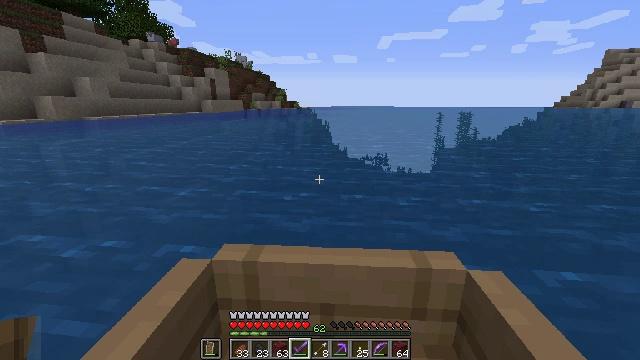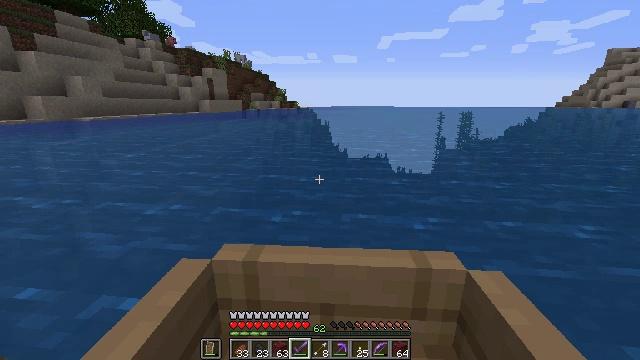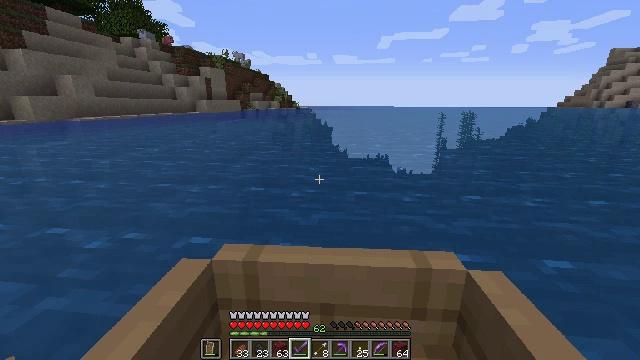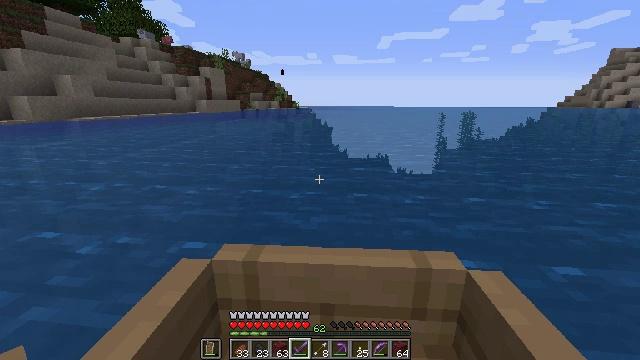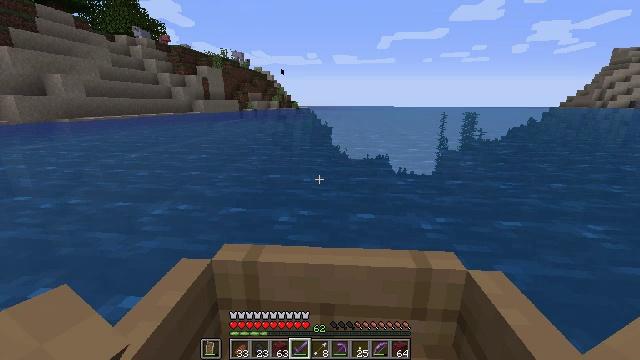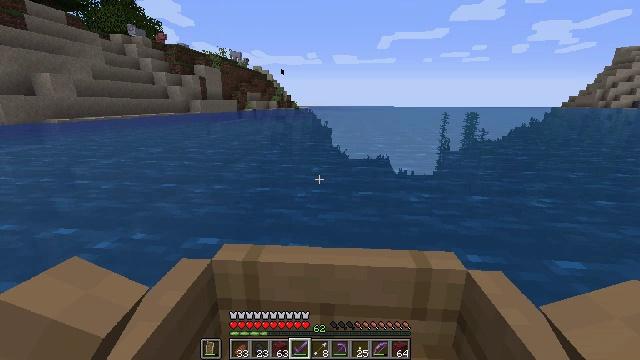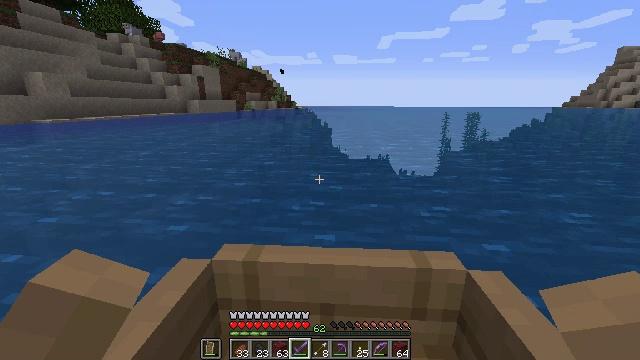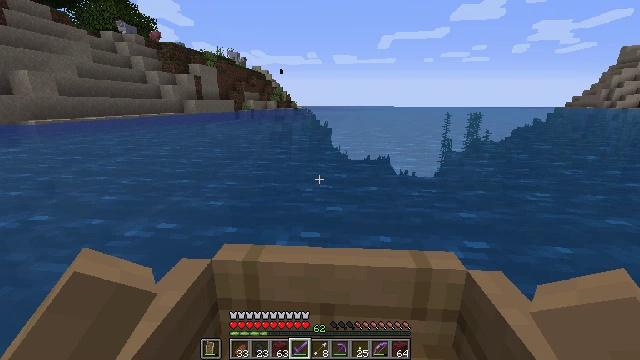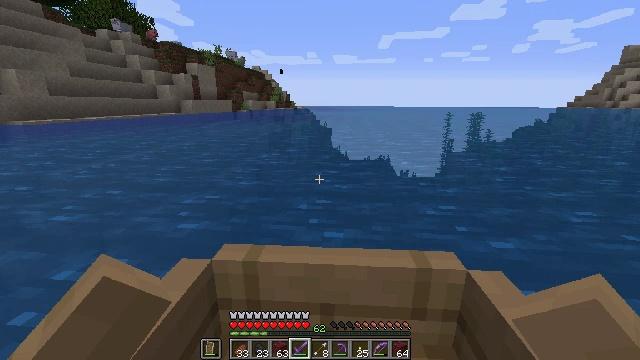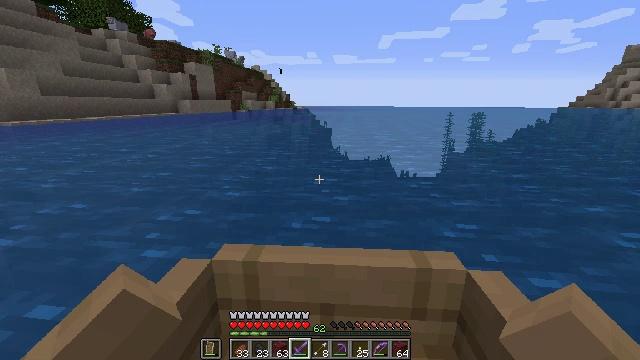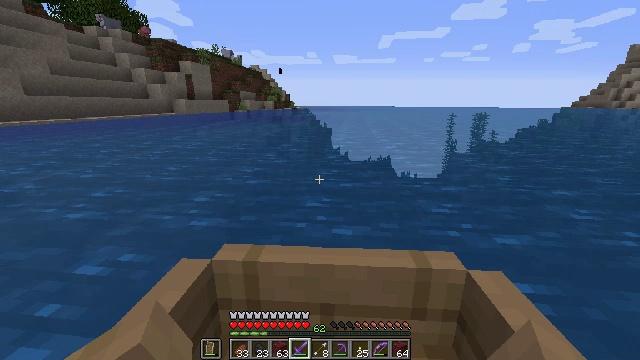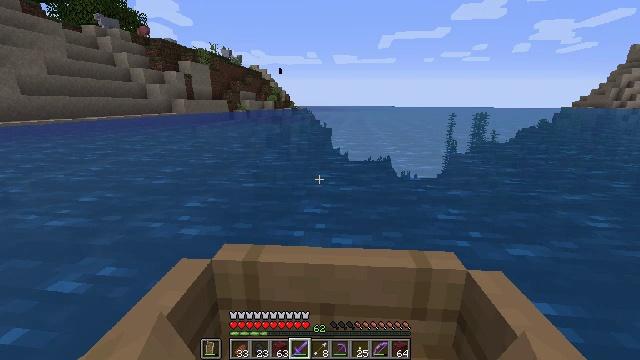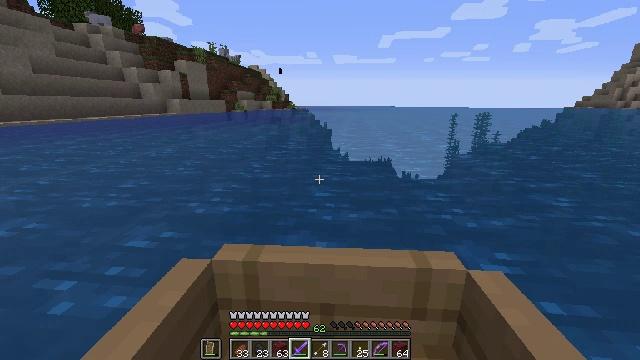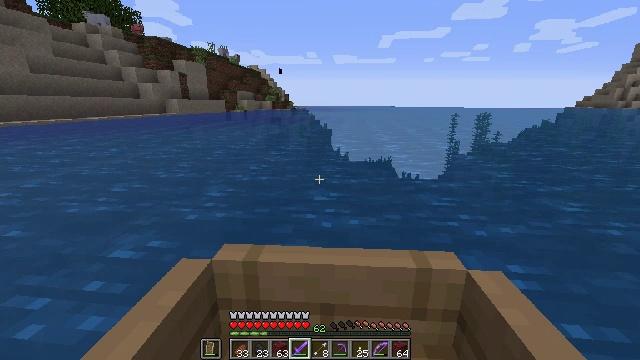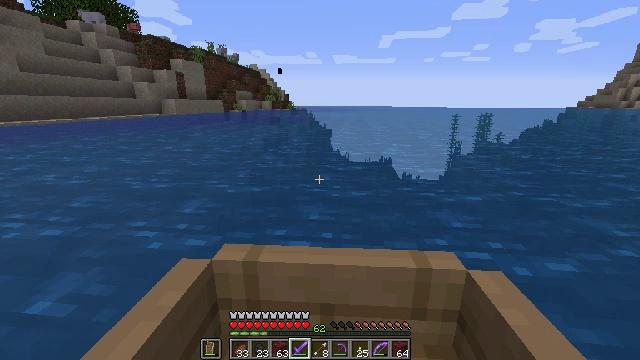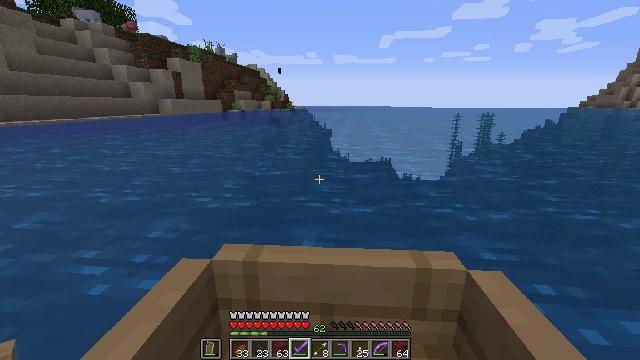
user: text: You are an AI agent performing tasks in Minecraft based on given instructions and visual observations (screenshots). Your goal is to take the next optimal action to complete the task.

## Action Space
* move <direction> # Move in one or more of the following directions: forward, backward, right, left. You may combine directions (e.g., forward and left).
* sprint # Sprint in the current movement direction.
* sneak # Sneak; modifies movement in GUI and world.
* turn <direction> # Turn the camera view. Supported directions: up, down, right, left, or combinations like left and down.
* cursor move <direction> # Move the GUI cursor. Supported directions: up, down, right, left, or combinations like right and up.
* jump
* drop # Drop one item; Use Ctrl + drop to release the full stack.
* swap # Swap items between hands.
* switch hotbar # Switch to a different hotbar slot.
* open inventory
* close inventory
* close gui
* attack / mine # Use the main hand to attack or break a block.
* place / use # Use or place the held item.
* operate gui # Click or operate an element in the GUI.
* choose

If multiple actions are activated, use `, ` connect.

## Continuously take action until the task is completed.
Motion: motion action
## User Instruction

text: Combine blaze powder and ender pearl to create an ender eye.
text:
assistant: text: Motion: move forward
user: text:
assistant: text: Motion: move forward
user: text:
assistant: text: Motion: move forward
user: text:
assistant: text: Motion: move forward
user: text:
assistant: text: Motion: move forward
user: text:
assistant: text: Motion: move forward
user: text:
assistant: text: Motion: move forward
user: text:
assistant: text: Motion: move forward
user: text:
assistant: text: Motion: move forward
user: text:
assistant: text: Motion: move forward
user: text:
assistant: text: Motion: move forward
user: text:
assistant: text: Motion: move forward
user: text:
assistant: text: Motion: move forward
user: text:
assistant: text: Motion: move forward
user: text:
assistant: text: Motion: move forward
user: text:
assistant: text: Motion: move forward
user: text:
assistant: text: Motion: move forward
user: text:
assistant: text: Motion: move forward
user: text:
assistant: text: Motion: move forward
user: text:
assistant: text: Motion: move forward
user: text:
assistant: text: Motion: move forward
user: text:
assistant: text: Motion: move forward
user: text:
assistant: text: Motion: move forward
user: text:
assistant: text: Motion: move forward
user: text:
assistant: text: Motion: move forward and move right
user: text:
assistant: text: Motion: move forward and move right
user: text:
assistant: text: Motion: move forward and move right
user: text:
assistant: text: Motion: move forward
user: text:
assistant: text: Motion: move forward
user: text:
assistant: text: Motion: move forward